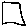
Label: square